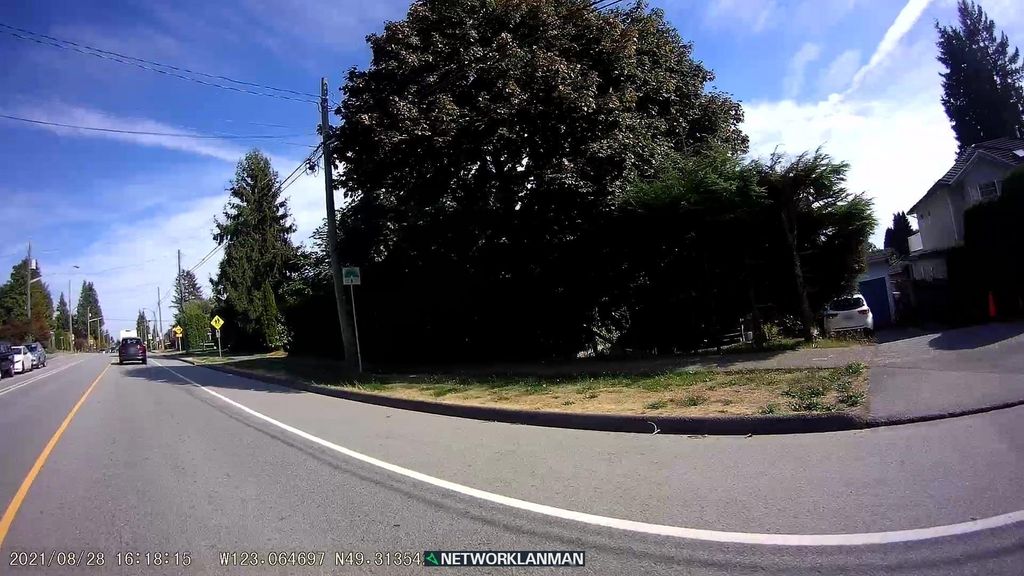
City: vancouver